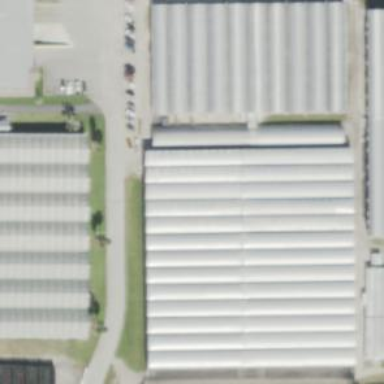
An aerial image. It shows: Area dedicated to greenhouse horticulture.